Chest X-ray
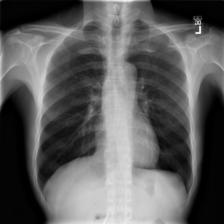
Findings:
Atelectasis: negative
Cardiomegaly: negative
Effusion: negative
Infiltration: negative
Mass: negative
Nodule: negative
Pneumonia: negative
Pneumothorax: negative
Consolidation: negative
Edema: negative
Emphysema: negative
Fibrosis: negative
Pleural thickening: negative
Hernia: negative